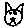
Label: cat